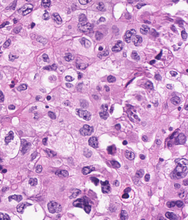
Tumor epithelial tissue: yes
Tumor-associated stroma tissue: no
Normal tissue: no